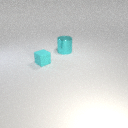
large cyan metal cylinder behind small cyan rubber cube